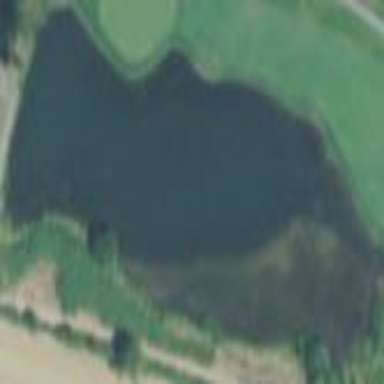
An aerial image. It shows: Water hazard on golf course.